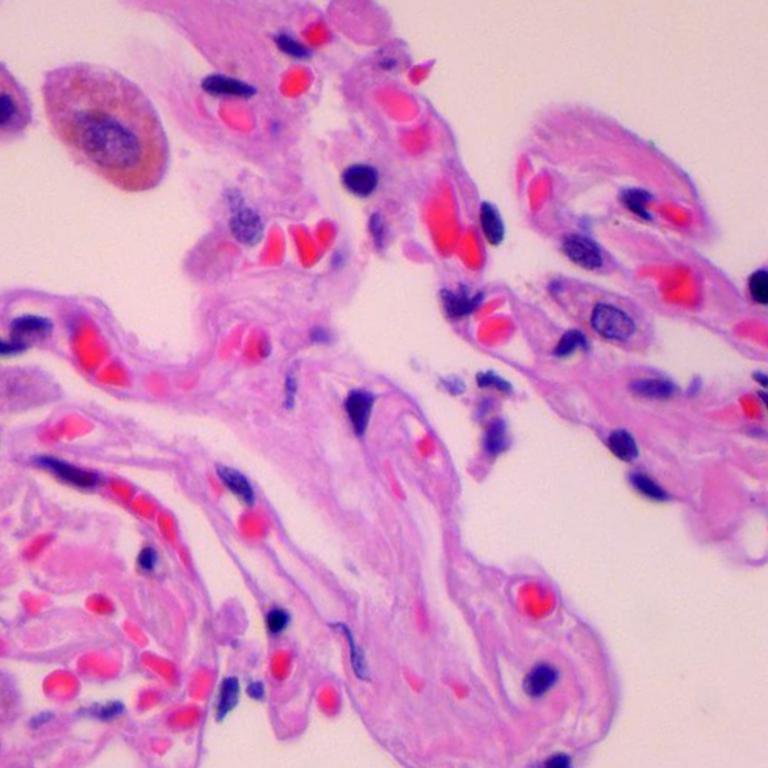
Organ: lung
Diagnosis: benign